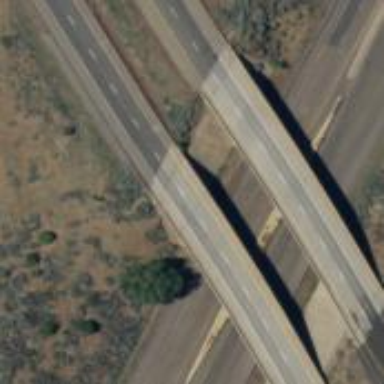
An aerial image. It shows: Man-made bridge.